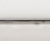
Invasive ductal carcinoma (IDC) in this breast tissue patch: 0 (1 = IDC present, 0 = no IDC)